Question: Count the number of objects in the diagram.
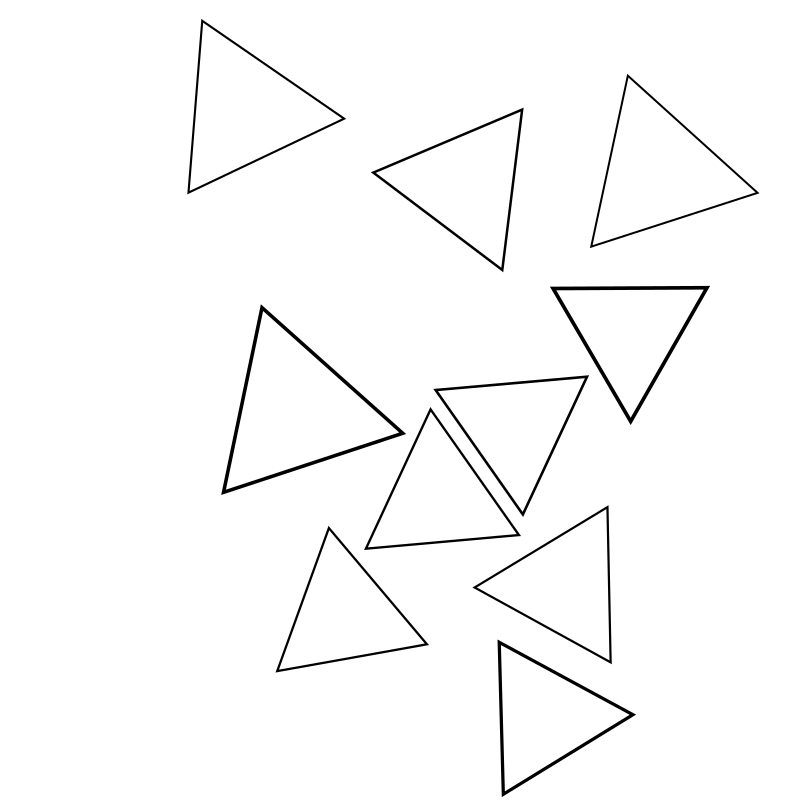
Answer: 10